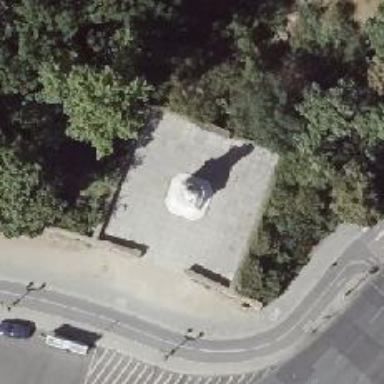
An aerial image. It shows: Historical memorial featuring statue.